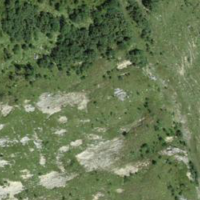
EUNIS habitat code: 26
Species observed at this site:
Parnassia palustris